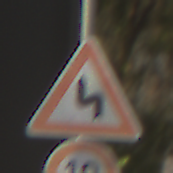
Verkehrszeichen: DoppelkurveZunaechstLinks
Zusatzzeichen unten: Geschwindigkeit10
Umgebung: Outdoor, Suburban
Tageszeit: SunriseSunset
Wetter: Clear
Licht: Natural
Jahreszeit: NotSpecified
Kontrast: HighContrast